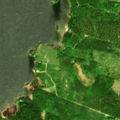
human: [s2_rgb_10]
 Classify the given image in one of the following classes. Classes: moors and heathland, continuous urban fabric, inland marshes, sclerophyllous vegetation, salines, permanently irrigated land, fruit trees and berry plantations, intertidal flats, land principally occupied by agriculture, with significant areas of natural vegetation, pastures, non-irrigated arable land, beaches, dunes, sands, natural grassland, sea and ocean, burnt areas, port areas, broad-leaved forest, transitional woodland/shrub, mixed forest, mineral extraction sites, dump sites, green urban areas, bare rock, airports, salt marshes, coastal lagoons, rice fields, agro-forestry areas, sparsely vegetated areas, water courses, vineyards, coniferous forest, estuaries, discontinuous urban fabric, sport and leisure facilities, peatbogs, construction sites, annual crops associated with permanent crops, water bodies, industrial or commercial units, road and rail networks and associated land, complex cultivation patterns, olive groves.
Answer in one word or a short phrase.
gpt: mixed forest, sea and ocean